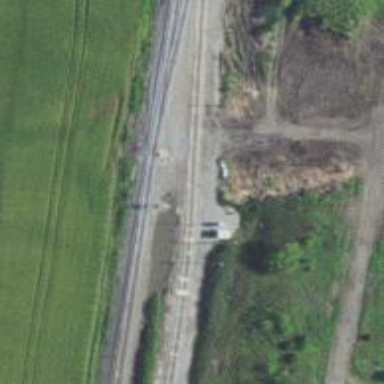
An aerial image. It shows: Railway spur junction.